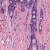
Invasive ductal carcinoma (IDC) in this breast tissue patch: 1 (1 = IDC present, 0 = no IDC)